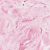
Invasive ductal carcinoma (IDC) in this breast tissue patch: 0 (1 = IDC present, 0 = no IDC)